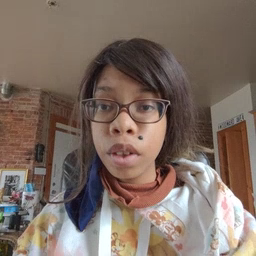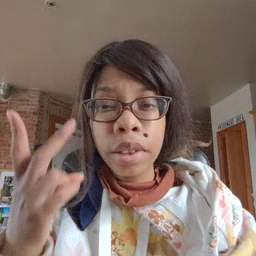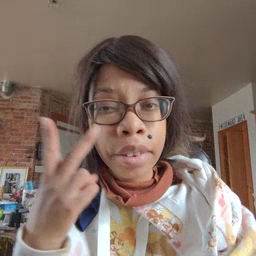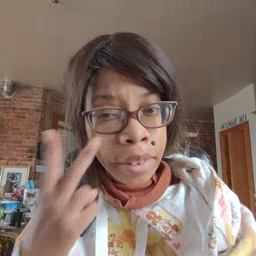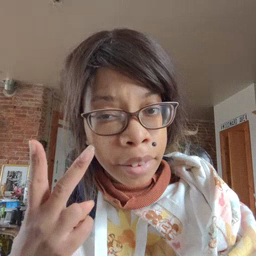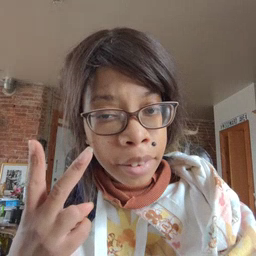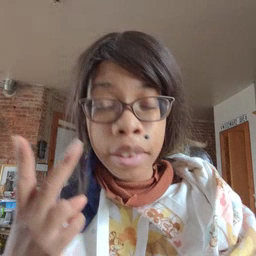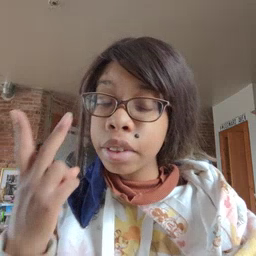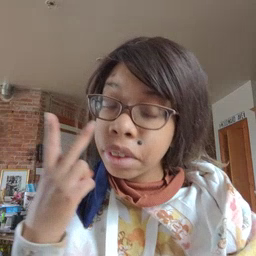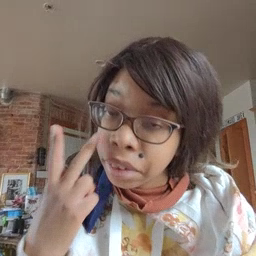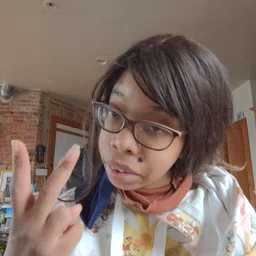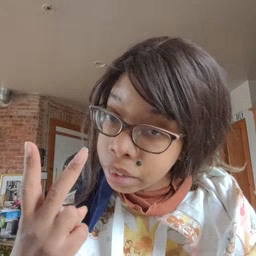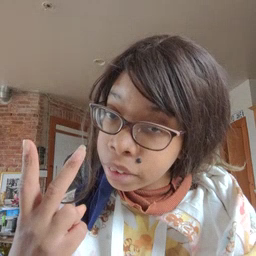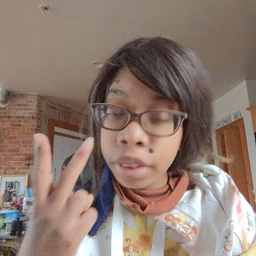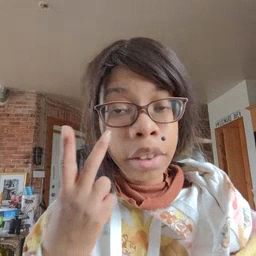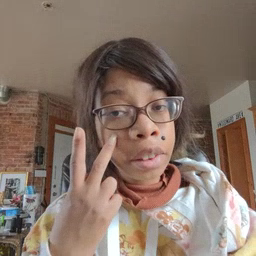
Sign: see